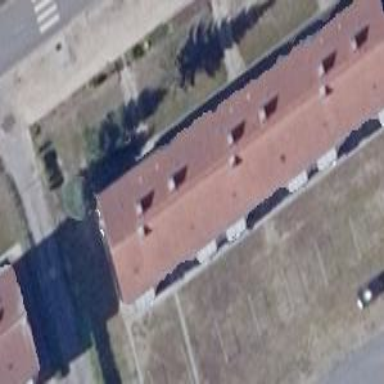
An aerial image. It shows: Building.